Interaction volume radius: 5 \u00c5
Interaction volume height: 10 \u00c5
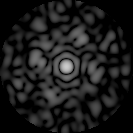
Disorder parameter: 0.7902